Field crop: maize
Growth stage: 2
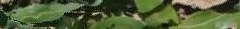
Species: maize